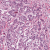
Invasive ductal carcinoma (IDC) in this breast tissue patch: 1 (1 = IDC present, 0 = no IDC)